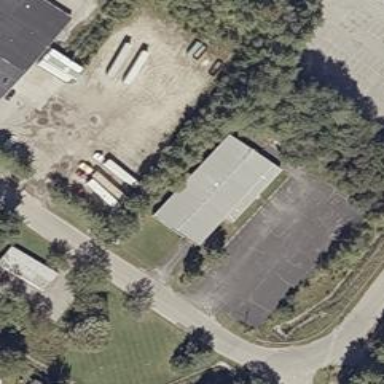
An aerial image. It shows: Commercial building.